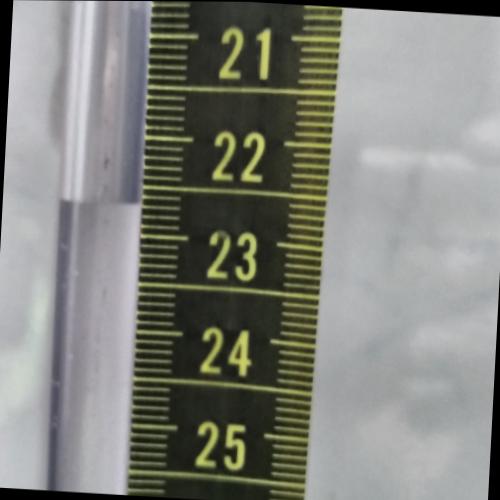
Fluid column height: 22.7 cm